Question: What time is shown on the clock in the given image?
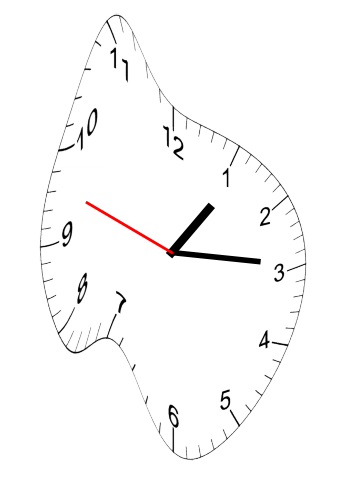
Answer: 01:14:48